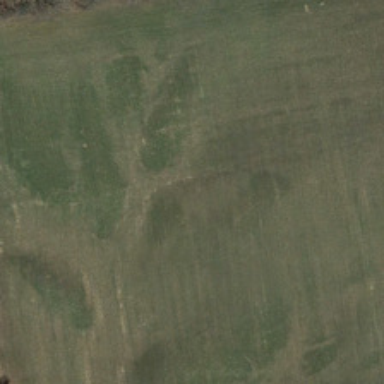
Four white globular objects are in the middle of the pasture .